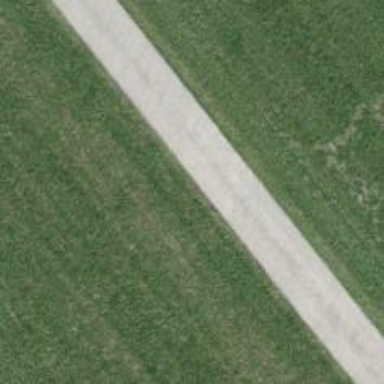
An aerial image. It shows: Concrete service road.